Question: Ive noticed some strange behaviour when executing basic 'SELECT * FROM program' query:

Im using 'GenerationType.IDENTITY' and inserting whole list of program objects at once.I could add 'ORDER BY db_id' to my query but im interested why this behaviour occured.It was fine till today.
Also tried with 'GenerationType.AUTO' but nothing changed...
My model:
'''
@Entity
@Table(name = "program", indexes = { @Index(name = "channelindex", columnList = "channel", unique = false) })
public class OutputProgram {
@Id
@GeneratedValue(strategy = GenerationType.IDENTITY)
private Integer db_id;
private String category;
private String title;
....
'''
There are some 8k programs being inserted each time...
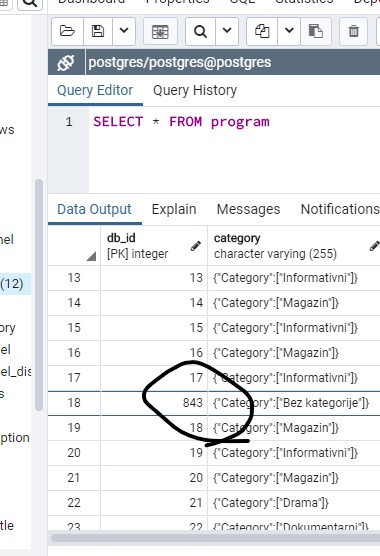
Answer: Order is not guaranteed in PosrgreSQL unless it's specified. <URL>